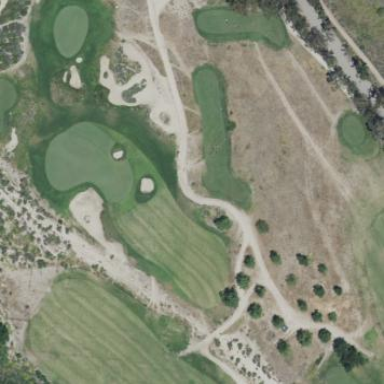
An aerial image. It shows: Golf fairway surrounded by grass.